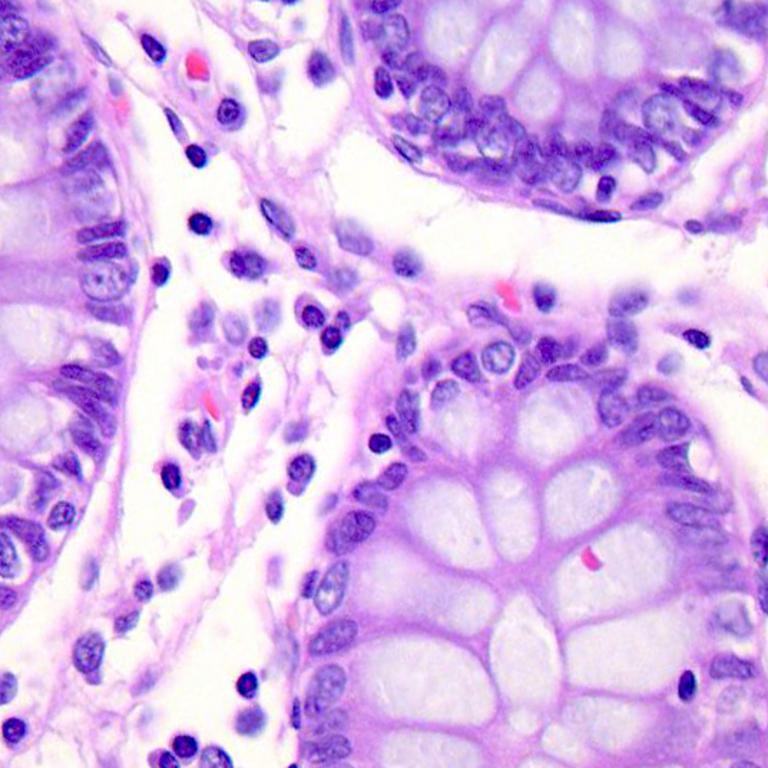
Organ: colon
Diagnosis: benign